Question: I am wanting to use the depth-first and breadth-first methods for traversing a graph. I have done this on a simple list of nodes before, but I have never tried it with an adjacency matrix and I honestly don't even know where to start.
Here is my matrix:
'''
999999999 1 1 0 0 0 0 0 0 0 0 0 0 0 0 0
1 999999999 0 3 1 0 0 0 0 0 0 0 0 0 0 0
1 0 999999999 3 0 1 0 0 0 0 0 0 0 0 0 0
0 3 3 999999999 0 0 0 8 0 0 0 0 0 0 0 0
0 1 0 0 999999999 0 1 3 0 0 0 0 0 0 0 0
0 0 1 0 0 999999999 0 3 1 0 0 0 0 0 0 0
0 0 0 0 1 0 999999999 0 0 3 0 1 0 0 0 0
0 0 0 8 3 3 0 999999999 0 8 8 0 3 0 0 0
0 0 0 0 0 1 0 0 999999999 0 3 0 0 1 0 0
0 0 0 0 0 0 3 8 0 999999999 0 0 0 0 3 0
0 0 0 0 0 0 0 8 3 0 999999999 0 0 0 0 3
0 0 0 0 0 0 1 0 0 0 0 999999999 0 0 1 0
0 0 0 0 0 0 0 3 0 0 0 0 999999999 0 1 1
0 0 0 0 0 0 0 0 1 0 0 0 0 999999999 0 1
0 0 0 0 0 0 0 0 0 3 0 1 1 0 999999999 0
0 0 0 0 0 0 0 0 0 0 3 0 1 1 0 999999999
'''
Here is how I created this matrix (C#):
'''
private static int[,] CreateMatrix()
{
int A = 0;
int B = 1;
int C = 2;
int D = 3;
int E = 4;
int F = 5;
int G = 6;
int H = 7;
int I = 8;
int J = 9;
int K = 10;
int L = 11;
int M = 12;
int N = 13;
int O = 14;
int P = 15;
int[,] matrix = new int[16, 16];
matrix[A, B] = 1;
matrix[A, C] = 1;
matrix[B, D] = 3;
matrix[B, E] = 1;
matrix[C, D] = 3;
matrix[C, F] = 1;
matrix[D, H] = 8;
matrix[E, G] = 1;
matrix[E, H] = 3;
matrix[F, H] = 3;
matrix[F, I] = 1;
matrix[G, J] = 3;
matrix[G, L] = 1;
matrix[H, J] = 8;
matrix[H, K] = 8;
matrix[H, M] = 3;
matrix[I, K] = 3;
matrix[I, N] = 1;
matrix[J, O] = 3;
matrix[K, P] = 3;
matrix[L, O] = 1;
matrix[M, O] = 1;
matrix[M, P] = 1;
matrix[N, P] = 1;
matrix[B, A] = 1;
matrix[C, A] = 1;
matrix[D, B] = 3;
matrix[E, B] = 1;
matrix[D, C] = 3;
matrix[F, C] = 1;
matrix[H, D] = 8;
matrix[G, E] = 1;
matrix[H, E] = 3;
matrix[H, F] = 3;
matrix[I, F] = 1;
matrix[J, G] = 3;
matrix[L, G] = 1;
matrix[J, H] = 8;
matrix[K, H] = 8;
matrix[M, H] = 3;
matrix[K, I] = 3;
matrix[N, I] = 1;
matrix[O, J] = 3;
matrix[P, K] = 3;
matrix[O, L] = 1;
matrix[O, M] = 1;
matrix[P, M] = 1;
matrix[P, N] = 1;
for (int i = 0; i < 16; i++)
{
for (int j = 0; j < 16; j++)
{
if (matrix[i, j] == 0)
matrix[i, j] = 0;
if (i == j)
matrix[i, j] = 999999999;
}
}
return matrix;
}
'''
Any help would be appreciated!!
Graph that this matrix represents:

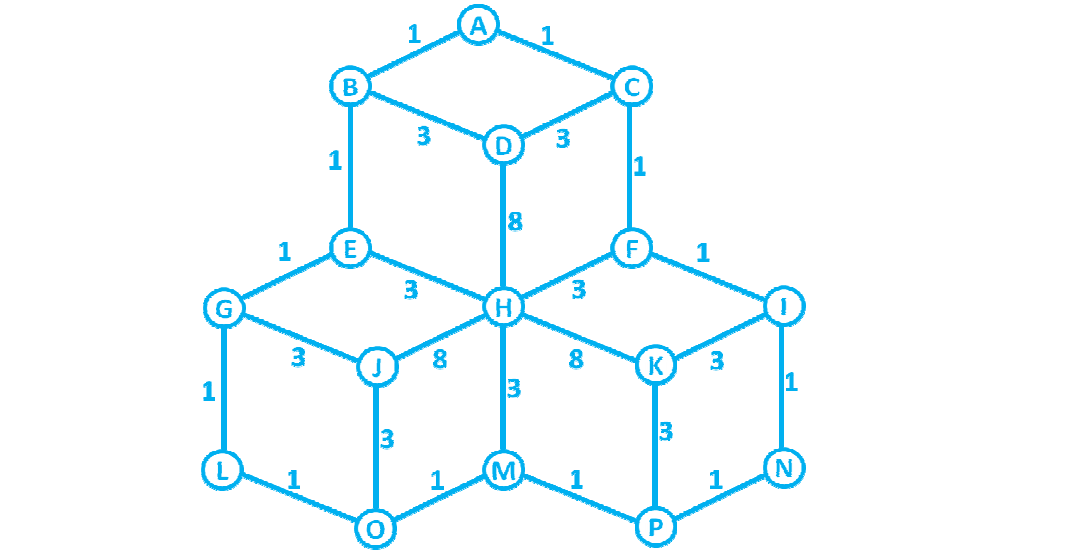
Answer: Every problem in computer science can be solved by .
Start by writing the breadth-first-traversal in the most abstract way possible:
'''
void BreadthFirstTraversal(Graph graph, Vertex start)
{
/* A miracle happens */
}
'''
We have a method that does what we want. Except that it hasn't been written yet. So write it with :
'''
void BreadthFirstTraversal(Graph graph, Vertex start)
{
/* make a queue of vertices */
/* make a mark set of vertices */
/* enqueue and mark start */
/* while the queue is not empty */
/* dequeue a vertext */
/* enqueue and mark all the unmarked neighbours of the vertex */
}
'''
Keep on going, removing more and more abstraction.
'''
void BreadthFirstTraversal(Graph graph, Vertex start)
{
var queue = new VertexQueue();
var markSet = new VertexMarkSet();
queue.Enqueue(start);
markSet.Add(start);
while(queue.NotEmpty())
{
var vertex = queue.Dequeue();
foreach(Vertex neighbour in graph.ListNeighbours(vertex))
{
if (!markSet.Contains(neighbour))
{
markSet.Add(neighbour);
queue.Enqueue(neighbour);
}
}
}
}
'''
OK, now you've got an algorithm that will work for , no matter what its representation internally. So all you have to do is write 'ListNeighbours(Vertex)' and you're done. (Assuming that you already know how to write a queue and a set, or are willing to use the types that come with the base class library.) How are you going to do that?
You see how I used abstraction there? I really don't care whether its an adjacency matrix or an adjacency list, all I care about is that the graph provides me the service of giving me the neighbours of a vertex.
So, how are you going to write 'ListNeighbours(Vertex)' given your adjacency matrix?
Two possible solutions to investigate:
- Make the 'Graph.ListNeighbours(Vertex)' method return a 'List<Vertex>'. Construct the list and hand it out.- Make it return 'IEnumerable<Vertex>' and use 'yield return' to yield a sequence of neighbouring vertices.
---
UPDATE: OK, so how do we actually make a sequence of neighbours out of an adjacency matrix?
Let's suppose that every vertex is numbered, so 'Vertex' is really 'int'; this is traditionally how things are done with adjacency matrices. We want to take in a vertex -- an int -- and return a sequence of vertices that are its neighbours.
We have an array that has the property that 'array[i, j]' is non-zero if vertex 'j' is a neighbour of vertex 'i'.
Again, start abstract and work your way towards implementation:
'''
public List<int> ListNeighbours(int vertex)
{
/* a miracle happens */
}
'''
What do we need to do to make that miracle happen?
'''
public List<int> ListNeighbours(int vertex)
{
/* create a new list */
/* for each vertex j in the graph */
/* if j is a neighbour of i then add it to the list */
/* return the list */
}
'''
Alternatively, you can use 'yield return' to create a sequence:
'''
public IEnumerable<int> ListNeighbours(int vertex)
{
/* for each vertex j in the graph */
/* if j is a neighbour of i then yield return j */
}
'''
'yield return' iterators tend to be simpler, but beginner programmers often have a hard time sussing out the control flow.